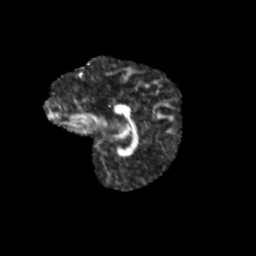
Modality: FA
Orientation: sagittal
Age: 10
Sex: female
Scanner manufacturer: siemens
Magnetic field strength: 3 T
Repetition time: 3.8 s
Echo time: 0.07 s